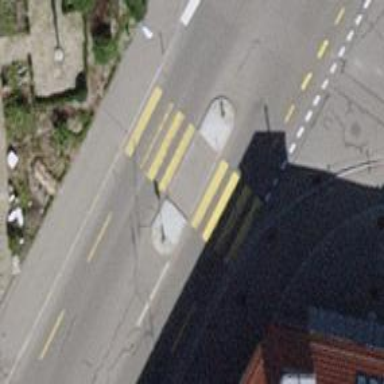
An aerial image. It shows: Marked uncontrolled road crossing.